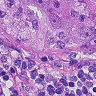
Metastatic tissue present: yes